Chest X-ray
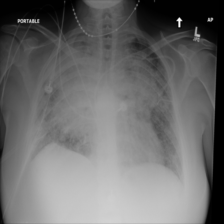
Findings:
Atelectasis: negative
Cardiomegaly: negative
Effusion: negative
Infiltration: positive
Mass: negative
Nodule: negative
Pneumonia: negative
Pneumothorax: positive
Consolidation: negative
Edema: negative
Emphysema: negative
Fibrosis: negative
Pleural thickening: negative
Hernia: negative